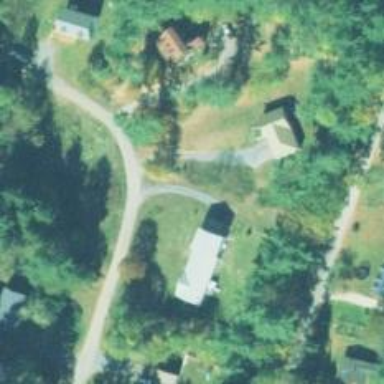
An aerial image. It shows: Driveway leading to service road.